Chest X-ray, PA view. Patient: 11 years old, sex F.
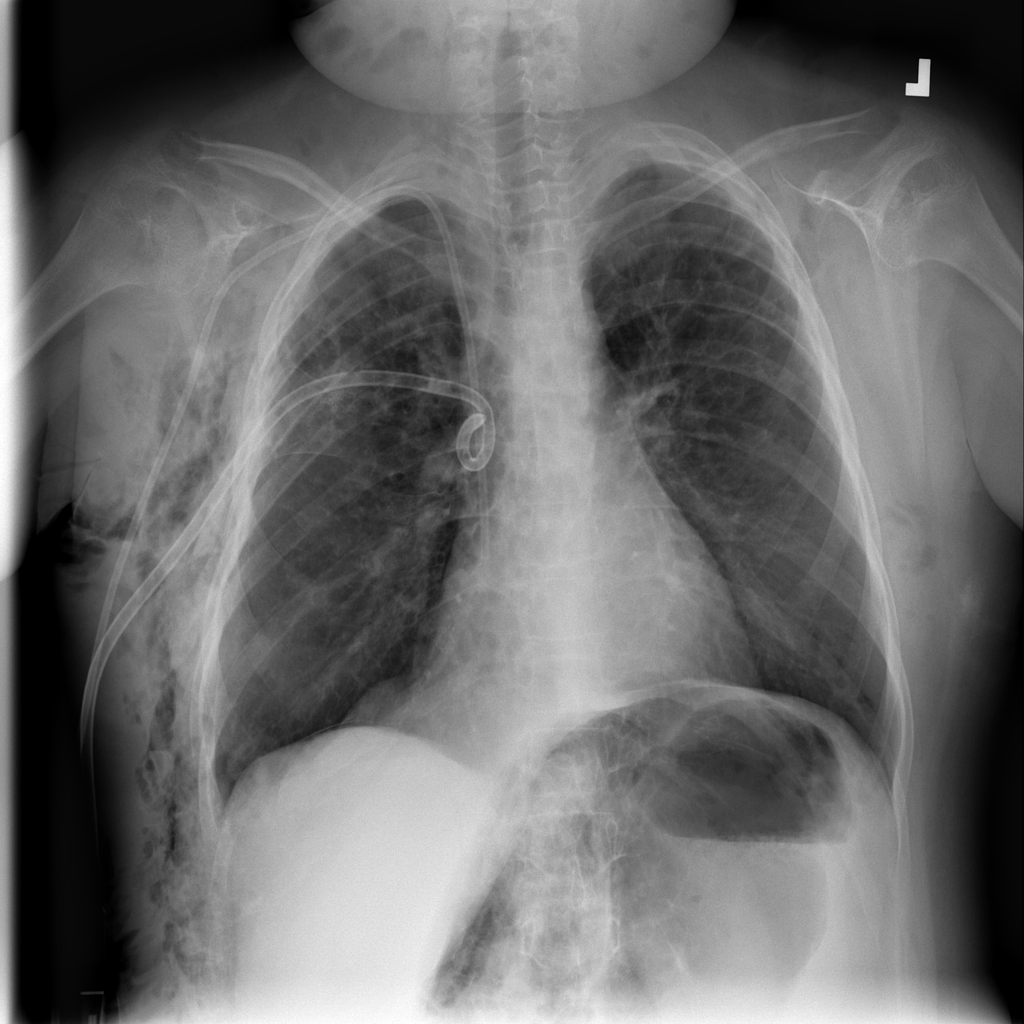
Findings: Emphysema, Pneumothorax